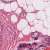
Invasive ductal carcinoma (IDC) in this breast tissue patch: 0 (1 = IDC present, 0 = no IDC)